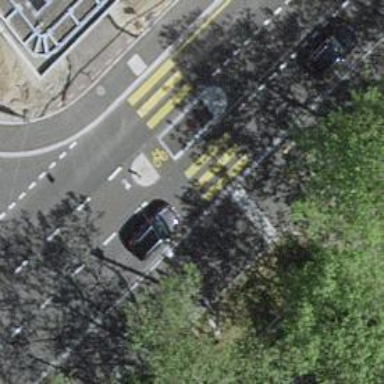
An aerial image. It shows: Zebra crossing on the road.